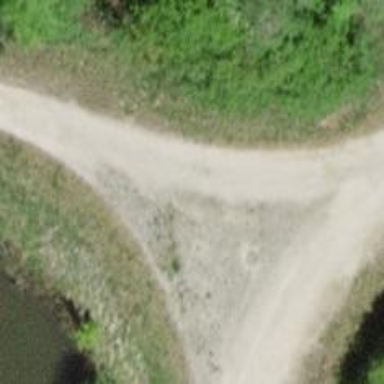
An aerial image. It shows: Footway with gravel surface of grade2.